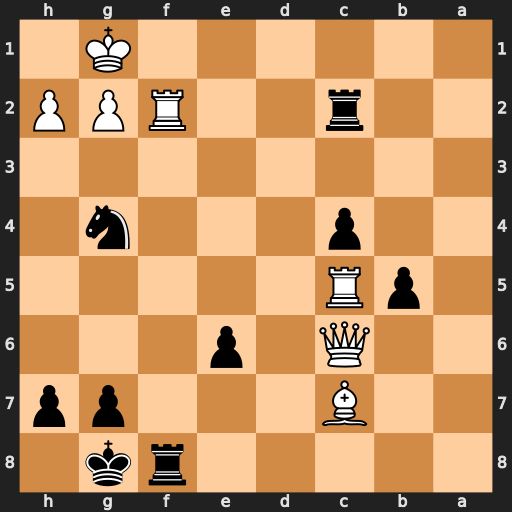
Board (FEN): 5rk1/2B3pp/2Q1p3/1pR5/2p3n1/8/2r2RPP/6K1
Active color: b
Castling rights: -
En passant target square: -
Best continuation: Rc1+ Rf1 Rcxf1#